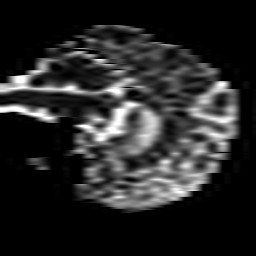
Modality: ADC
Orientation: sagittal
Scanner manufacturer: philips
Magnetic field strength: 1.5 T
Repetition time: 3.227 s
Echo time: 0.06241 s